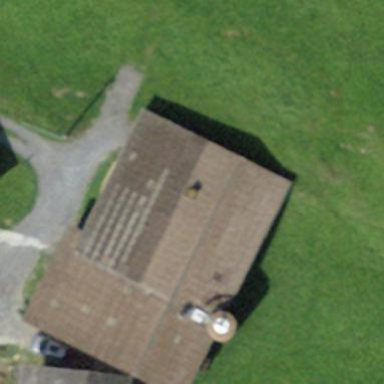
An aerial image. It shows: Barn.